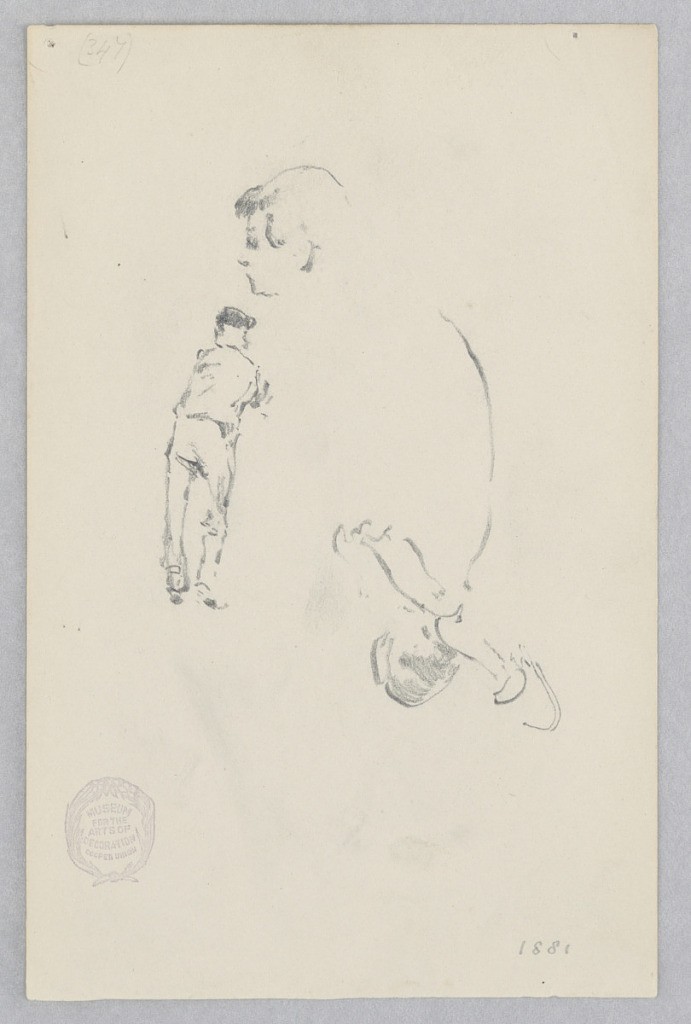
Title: Figures
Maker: Robert Frederick Blum, American, 1857–1903
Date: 1881
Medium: Graphite on wove paper
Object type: Drawing
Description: Partial sketch of three figures.